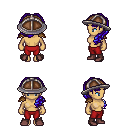
a pixel art fantasy rpg character, female body template, human, tanned skin, leather shoulder armor, red pants, blue princess hairstyle, chain helm, maroon shoes, four views (front, back, left, right), 2x2 character sprite sheet, small pixel art, hard edges, no anti-aliasing